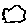
Label: cloud